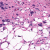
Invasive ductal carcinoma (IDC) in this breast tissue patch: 0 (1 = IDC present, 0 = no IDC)